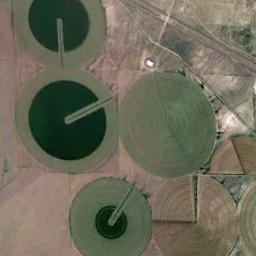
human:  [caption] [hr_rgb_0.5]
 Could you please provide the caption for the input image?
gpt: Several neatly arranged circular farmland with a mix of dark green, Light green and tan, .

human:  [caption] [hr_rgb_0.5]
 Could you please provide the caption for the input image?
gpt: There are some bare circle farmland and green circle farmland .

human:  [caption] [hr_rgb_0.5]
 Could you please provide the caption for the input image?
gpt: There are round fields on the right .

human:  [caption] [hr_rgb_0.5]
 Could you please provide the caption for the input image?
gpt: Several green circular farmlands and several khaki circular farmlands are on the wasteland .

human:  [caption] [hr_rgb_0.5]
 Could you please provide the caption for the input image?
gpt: There are several circular farmlands of different colors .